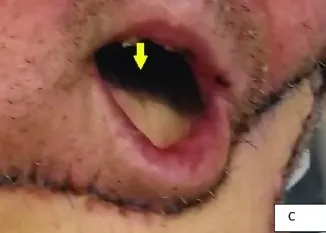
A, b, c: Illustration of the surgical reconstruction and clinical appearance. The arrow points at the remaining base of the tongue.
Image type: medical_photograph (oral_photograph)